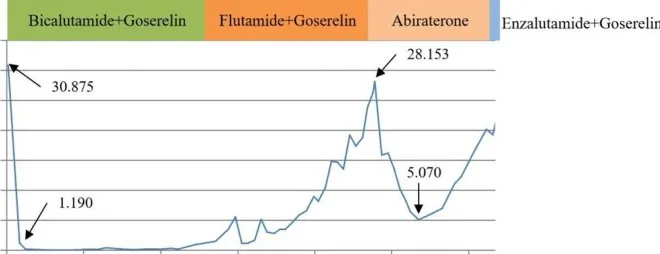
Changes in PSA levels and medications after diagnosis.
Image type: chart (chart)